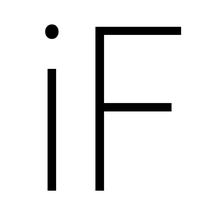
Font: Roboto_Condensed_ExtraLight